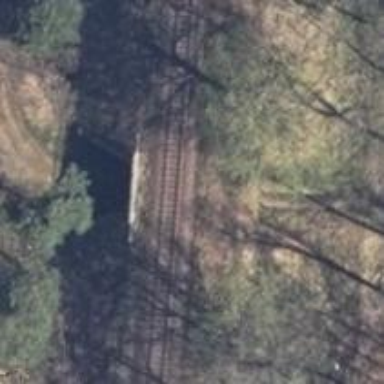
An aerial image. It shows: Railway bridge.